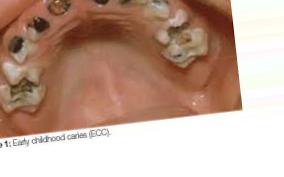
Condition: Caries